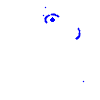
Particle: pion